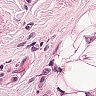
Metastatic tissue present: yes